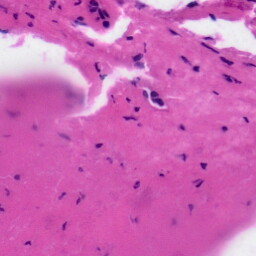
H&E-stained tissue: Tonsil